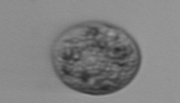
Label: Amoeba